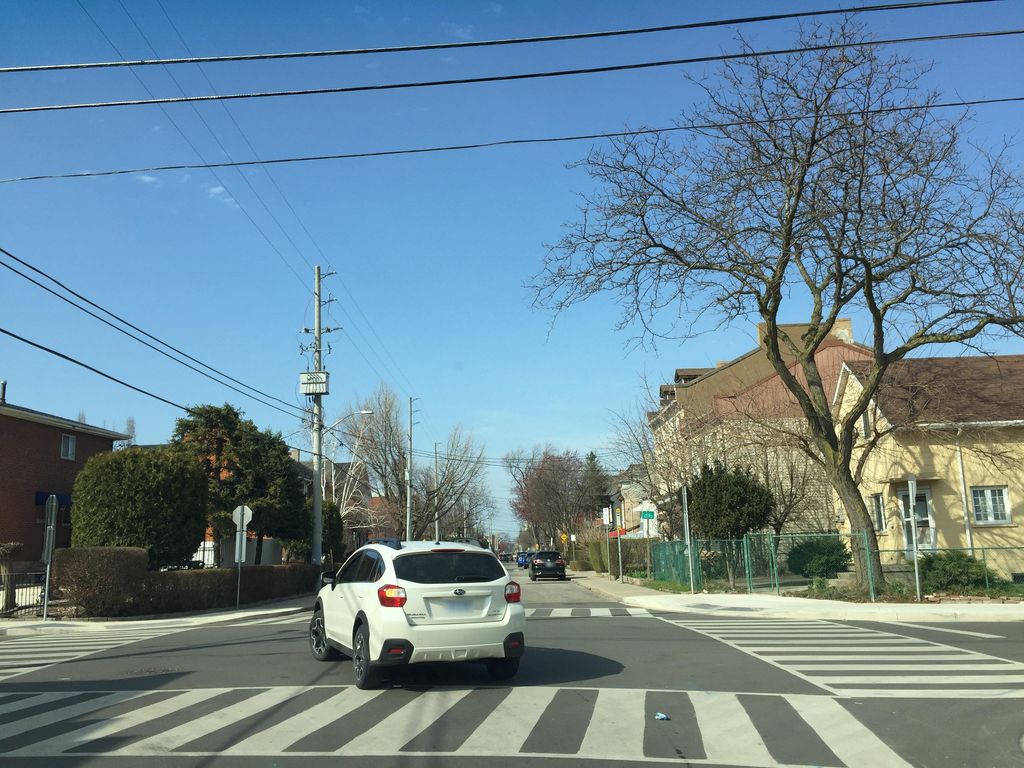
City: hamilton